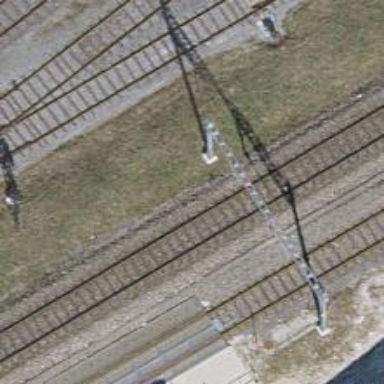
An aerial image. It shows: Catenary mast for power lines.